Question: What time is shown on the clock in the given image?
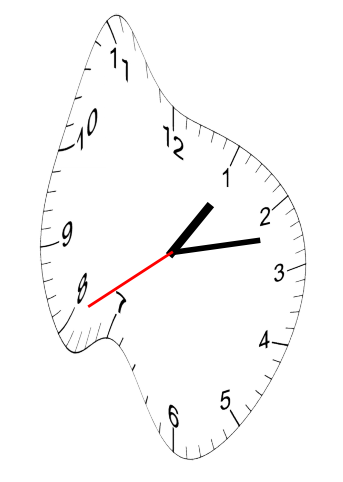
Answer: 01:12:40